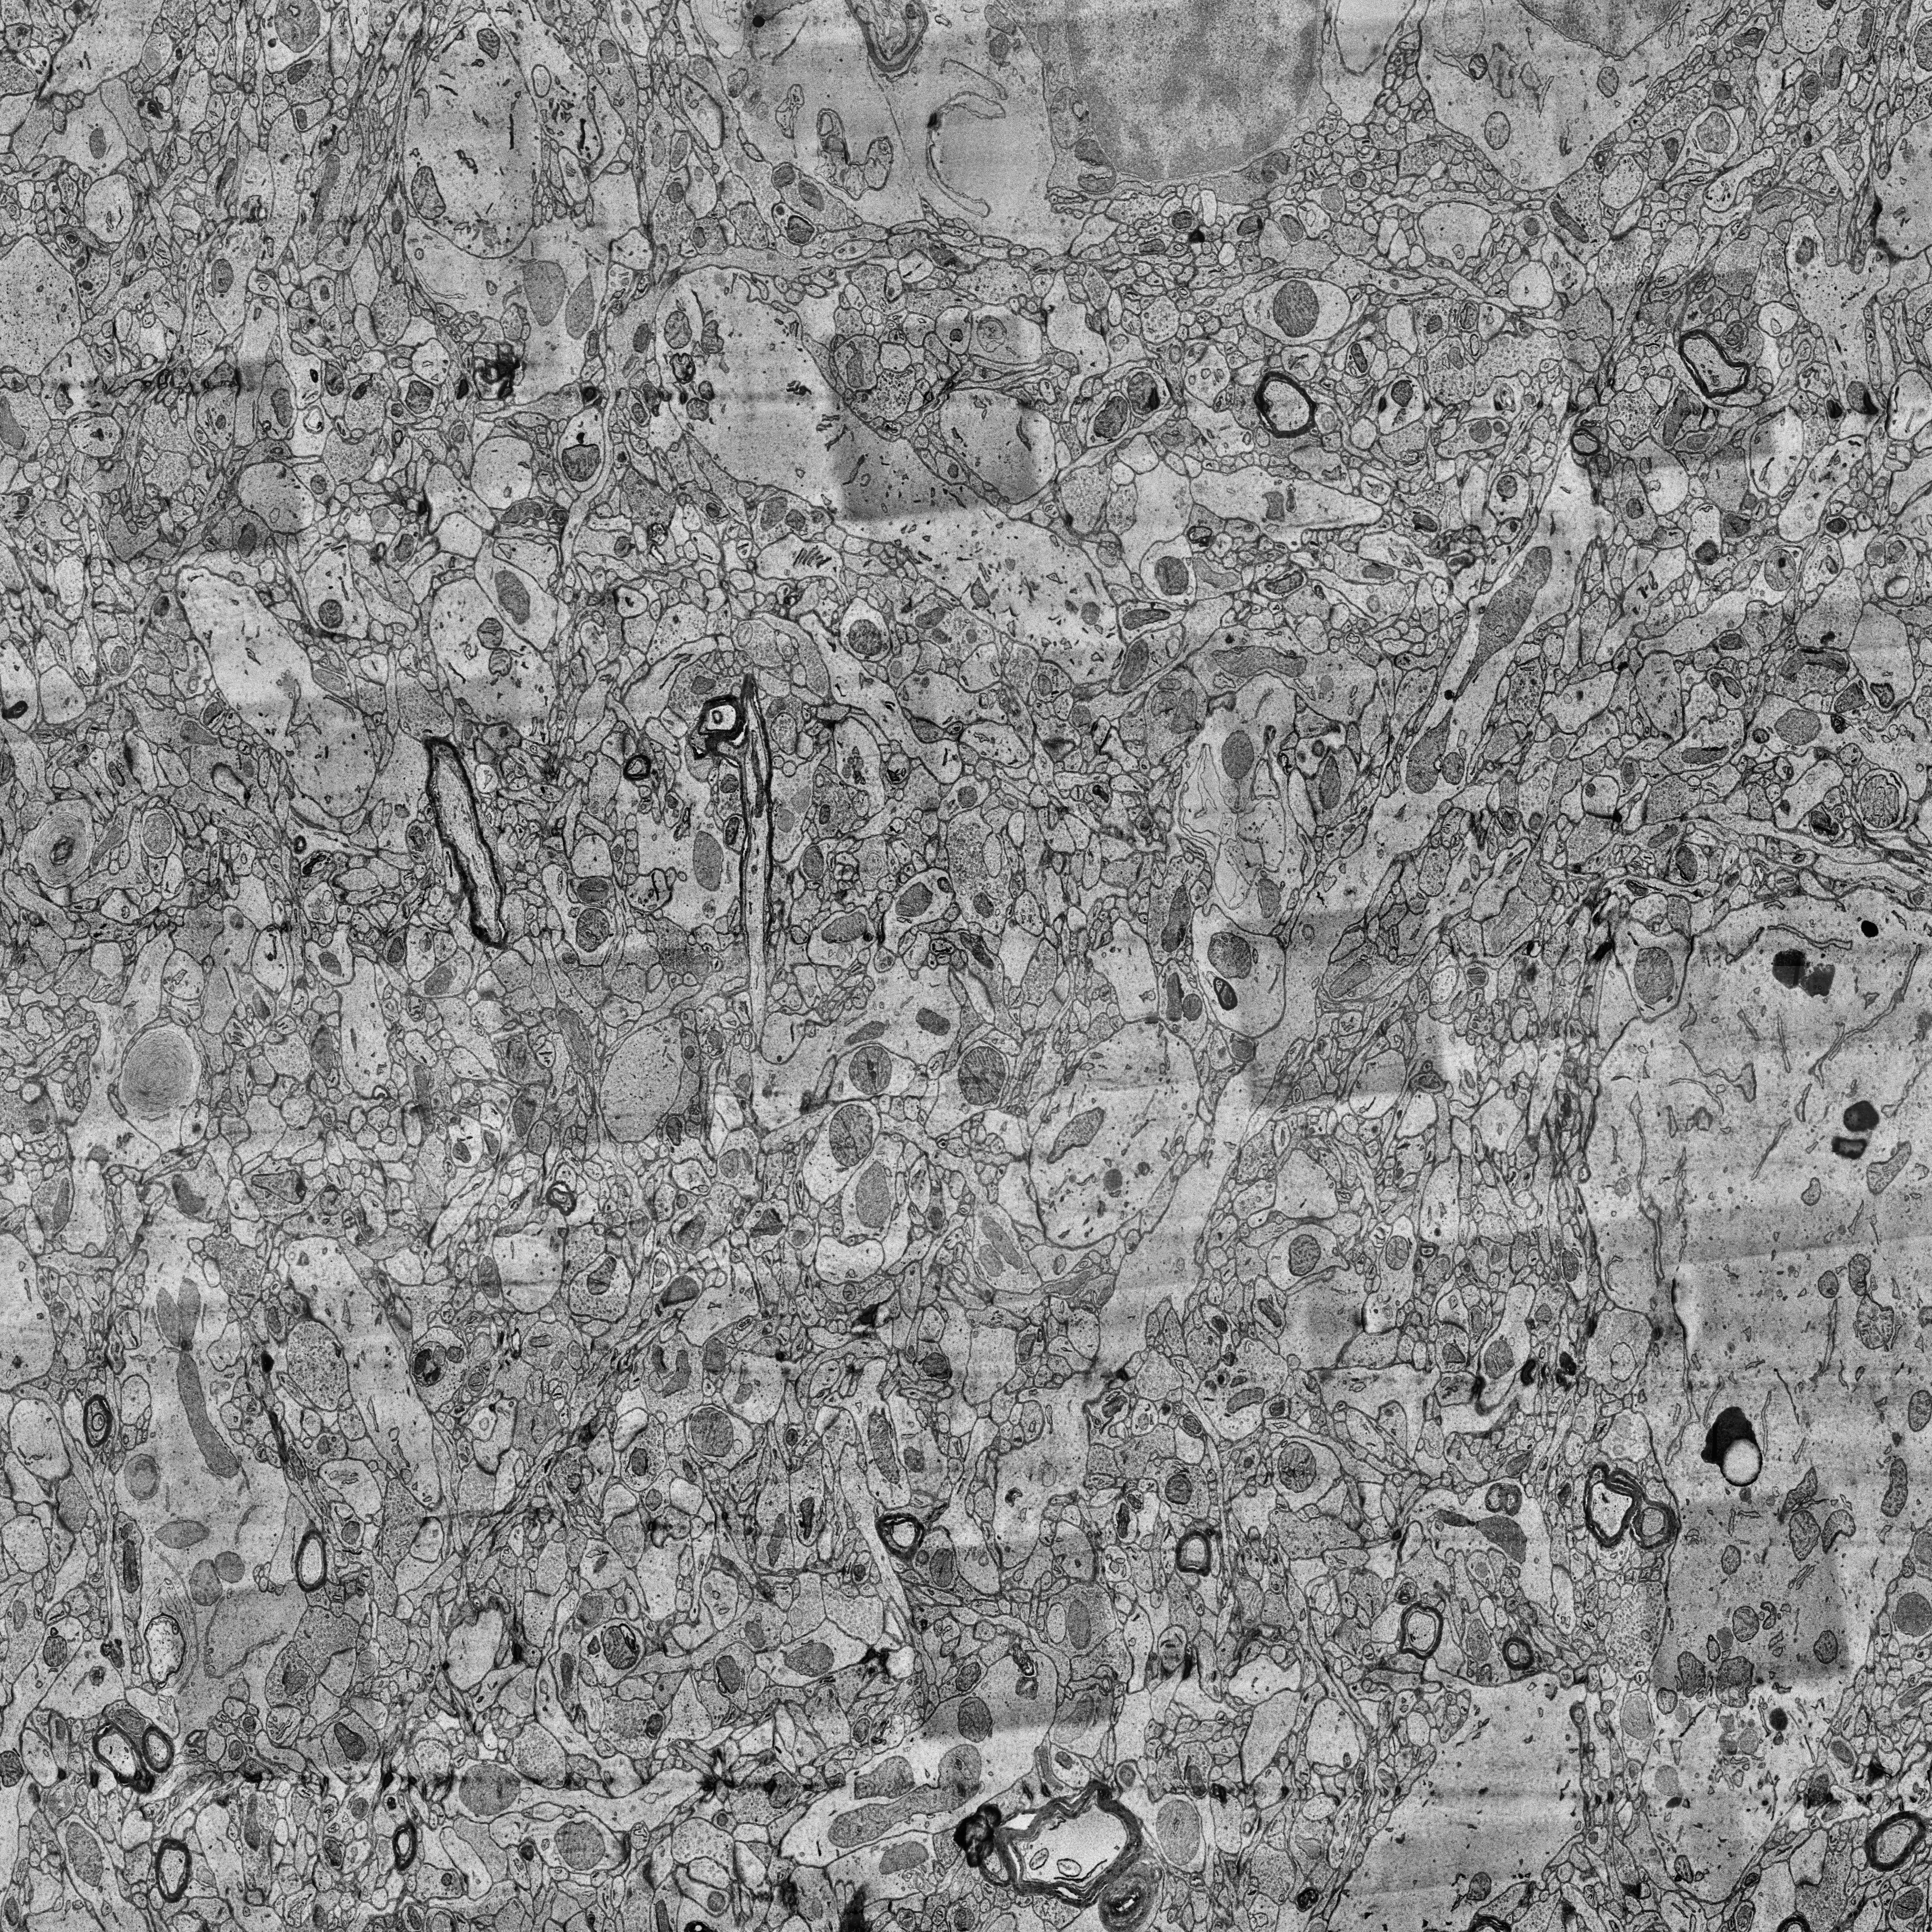
Electron microscopy slice of human cortex tissue
Slice depth (z): 183
Mitochondria instances in slice: 482